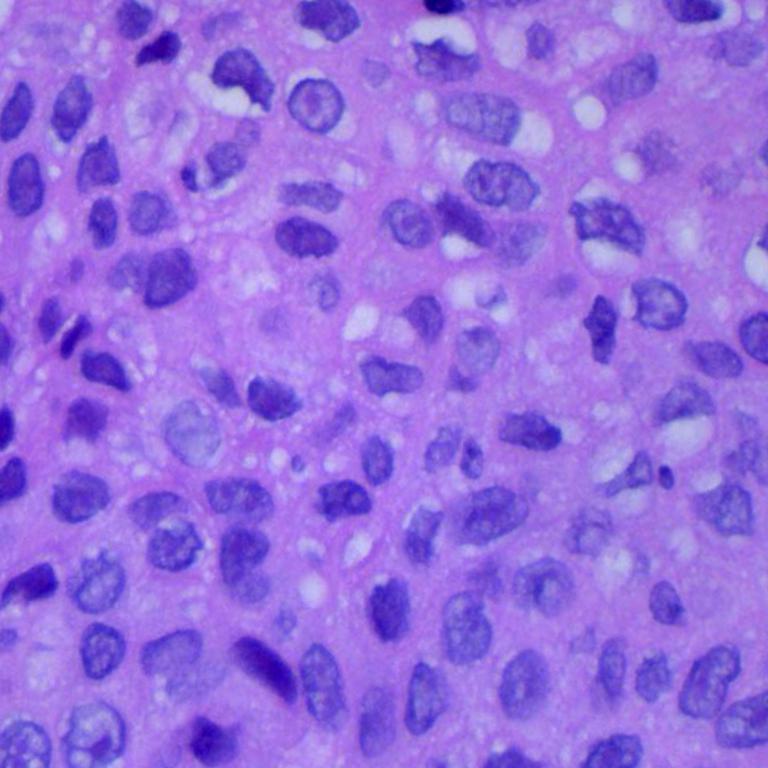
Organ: lung
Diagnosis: squamous carcinomas